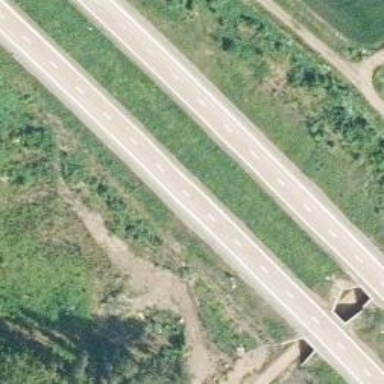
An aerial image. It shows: Asphalt motorway.